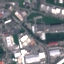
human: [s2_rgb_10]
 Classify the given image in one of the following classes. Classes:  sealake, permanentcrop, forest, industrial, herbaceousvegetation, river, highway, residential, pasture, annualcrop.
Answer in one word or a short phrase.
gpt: Industrial